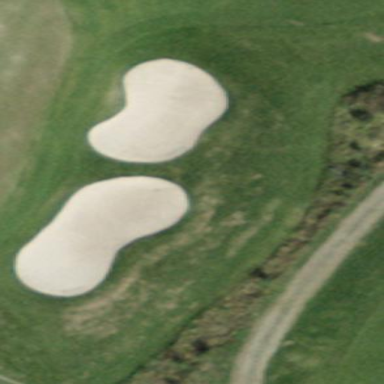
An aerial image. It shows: Golf bunker filled with sandy terrain.